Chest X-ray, AP view. Patient: 67 years old, sex M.
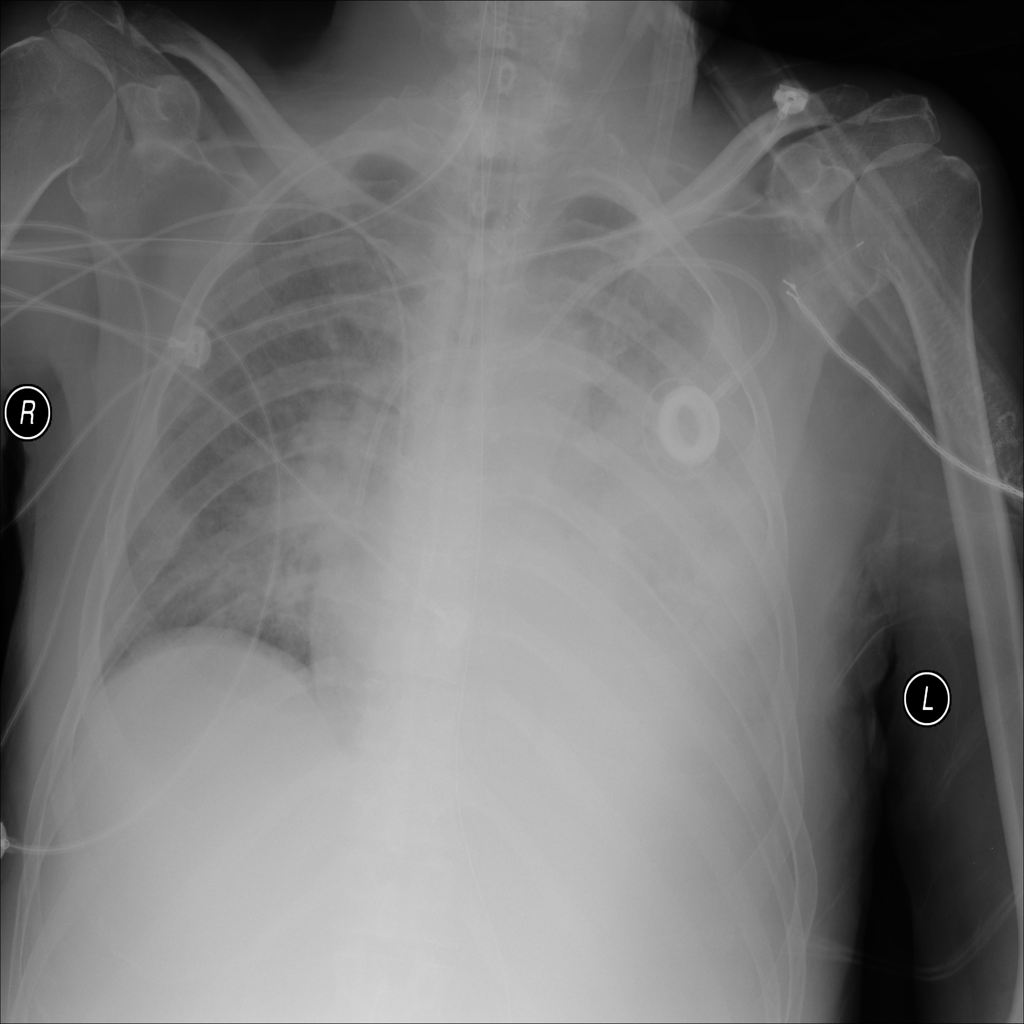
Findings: Atelectasis, Consolidation, Effusion, Infiltration